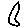
Label: moon